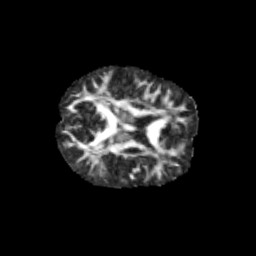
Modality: FA
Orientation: axial
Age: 10
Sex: male
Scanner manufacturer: siemens
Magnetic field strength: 3 T
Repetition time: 3.8 s
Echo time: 0.07 s